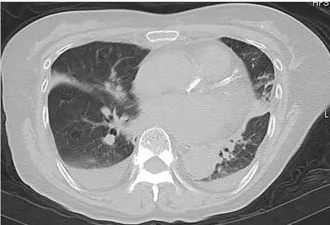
Chest computed tomography during hospitalization.
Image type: radiology (ct)